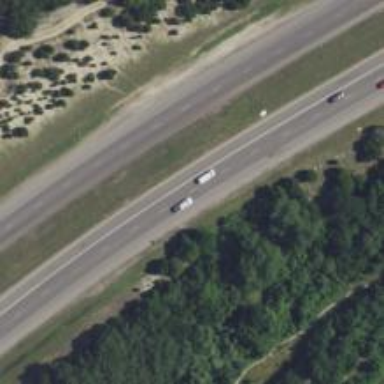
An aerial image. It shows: Expressway with asphalt surface classified as trunk highway.